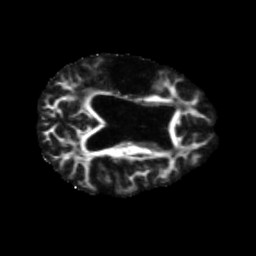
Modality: FA
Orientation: axial
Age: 68
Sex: male
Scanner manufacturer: siemens
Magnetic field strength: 3 T
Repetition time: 5.47 s
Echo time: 0.0854 s